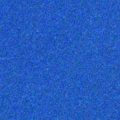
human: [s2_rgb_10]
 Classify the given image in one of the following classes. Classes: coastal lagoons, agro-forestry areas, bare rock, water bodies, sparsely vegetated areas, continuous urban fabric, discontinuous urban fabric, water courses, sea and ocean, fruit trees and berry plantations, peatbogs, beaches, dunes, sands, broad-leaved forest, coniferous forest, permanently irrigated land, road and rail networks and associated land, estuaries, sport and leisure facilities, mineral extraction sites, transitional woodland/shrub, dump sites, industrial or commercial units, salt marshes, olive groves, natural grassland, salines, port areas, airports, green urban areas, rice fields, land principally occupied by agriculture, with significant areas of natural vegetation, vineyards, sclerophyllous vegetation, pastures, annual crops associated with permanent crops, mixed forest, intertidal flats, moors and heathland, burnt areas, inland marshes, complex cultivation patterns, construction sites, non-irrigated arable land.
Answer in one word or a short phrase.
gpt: sea and ocean